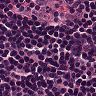
Metastatic tissue present: no